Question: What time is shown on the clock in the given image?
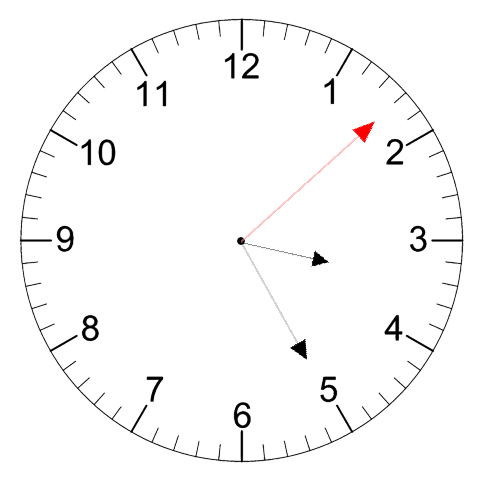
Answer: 03:25:08